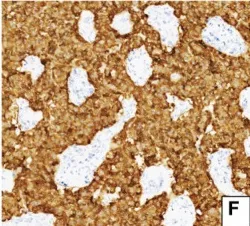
Gross description and histopathological analysis of a giant insulinoma in a 38-year-old female patient suffering from severe hypoglycemia. Positive detection of antibodies is indicated by brown staining. (F) (Synaptophysin, x 400): Tumor cells showed intense diffuse cytoplasmic staining.
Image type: pathology (immunostaining)